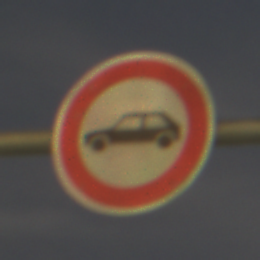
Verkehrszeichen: VerbotPersonenkraftwagen
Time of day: Night
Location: Outdoor (Urban)
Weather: PartlyCloudy
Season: NotSpecified
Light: Artificial